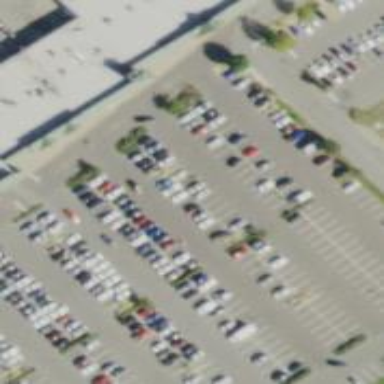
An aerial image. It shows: Trolley bay.